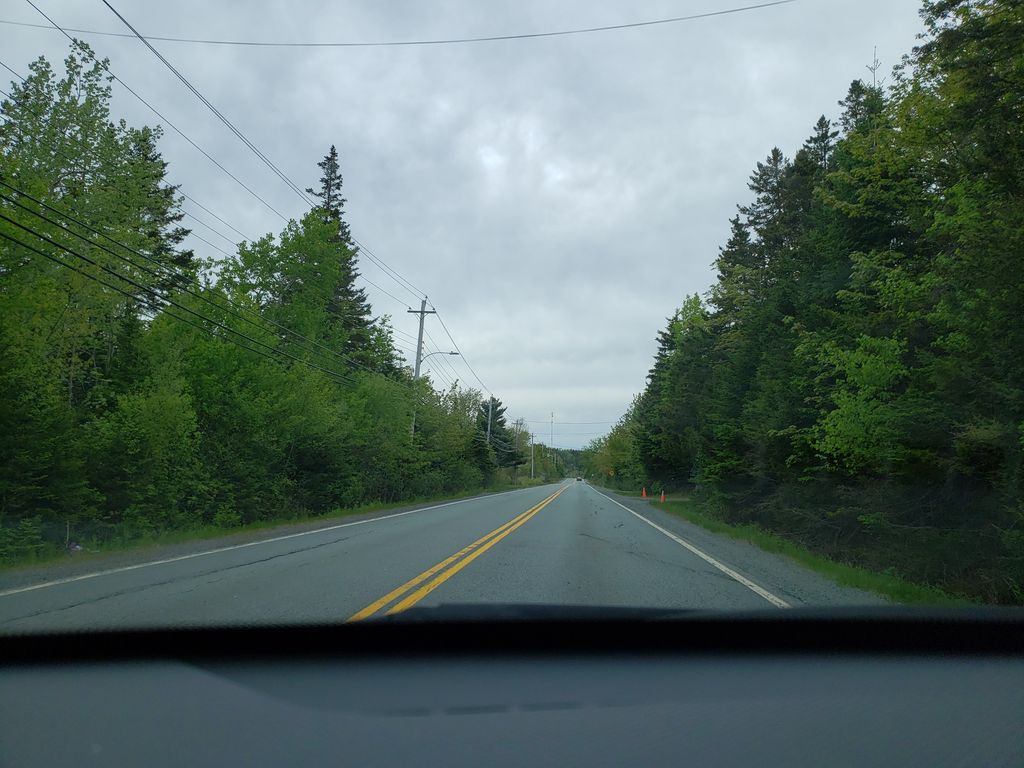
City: halifax